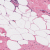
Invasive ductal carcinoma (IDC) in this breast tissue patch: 0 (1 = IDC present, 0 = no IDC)